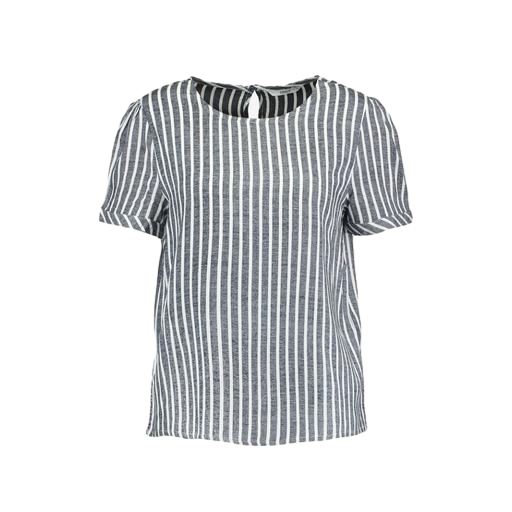
short-sleeve top only macy, blue plus size printed t-shirt only macy, blue stripe button back tee, white background